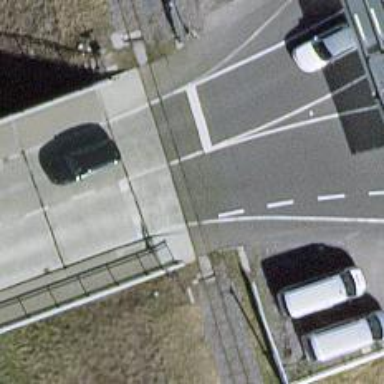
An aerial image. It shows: Railway crossing.